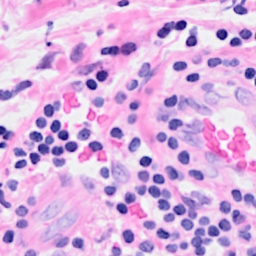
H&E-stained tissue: Breast